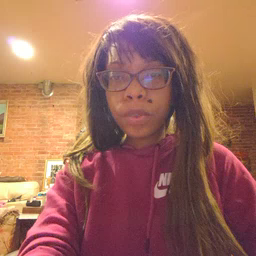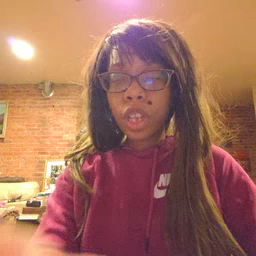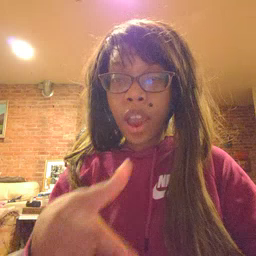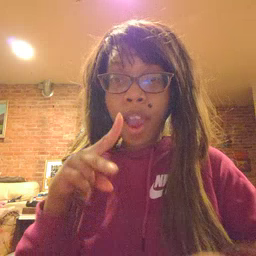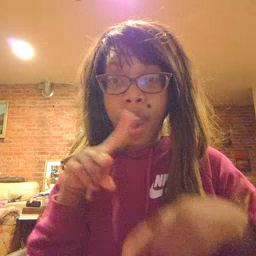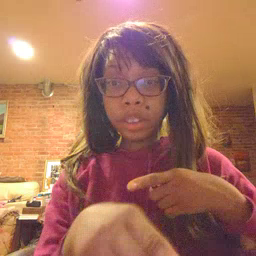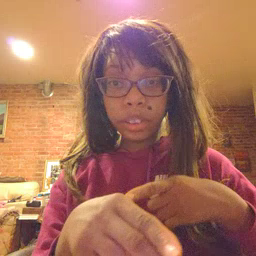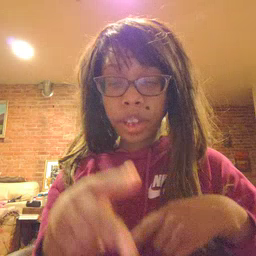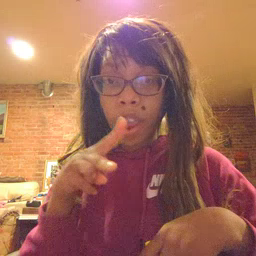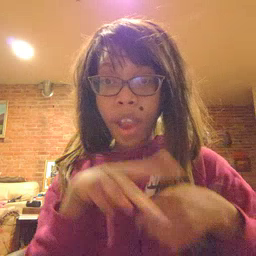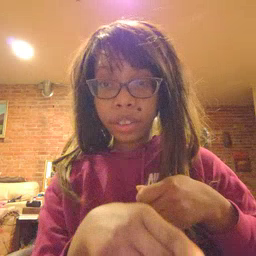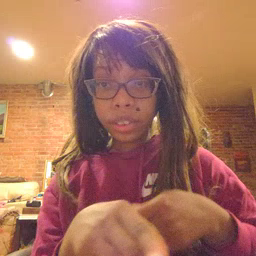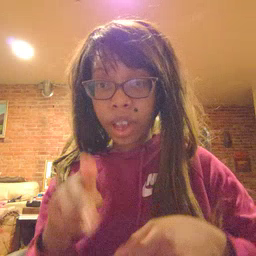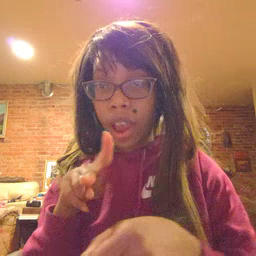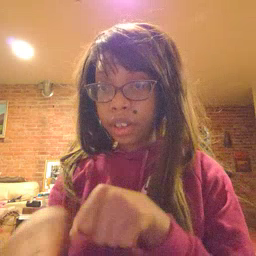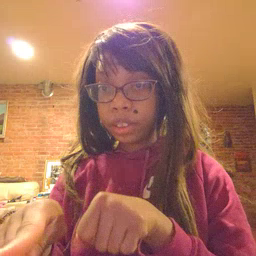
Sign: cut